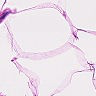
Metastatic tissue present: no